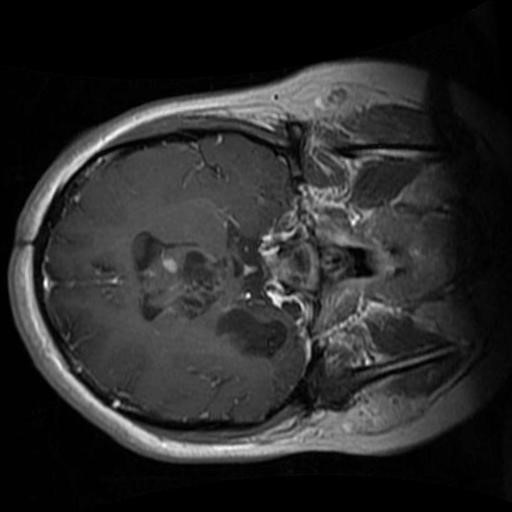
Label: brain_glioma